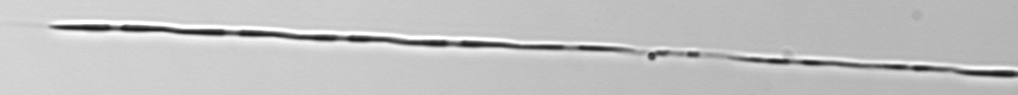
Label: Pseudo-nitzschia